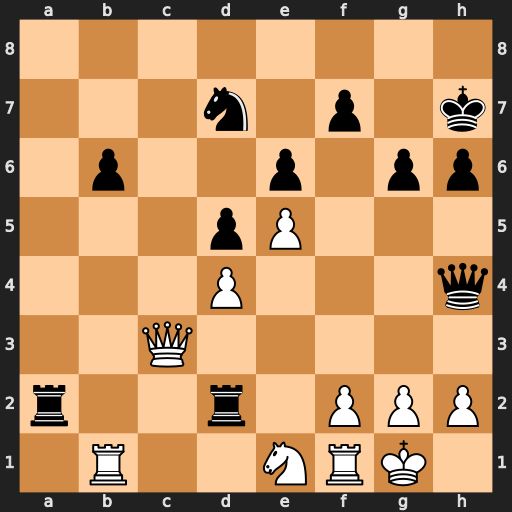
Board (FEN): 8/3n1p1k/1p2p1pp/3pP3/3P3q/2Q5/r2r1PPP/1R2NRK1
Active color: w
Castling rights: -
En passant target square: -
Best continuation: Nf3 Rdc2 Qxc2 Rxc2 Nxh4